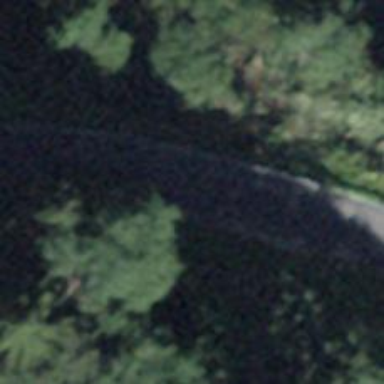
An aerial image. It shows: Unclassified road with asphalt surface.